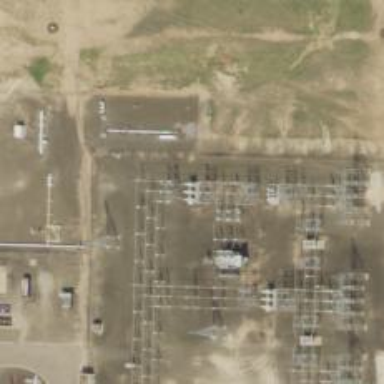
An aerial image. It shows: Switch used for power control.